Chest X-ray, AP view. Patient: 30 years old, sex F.
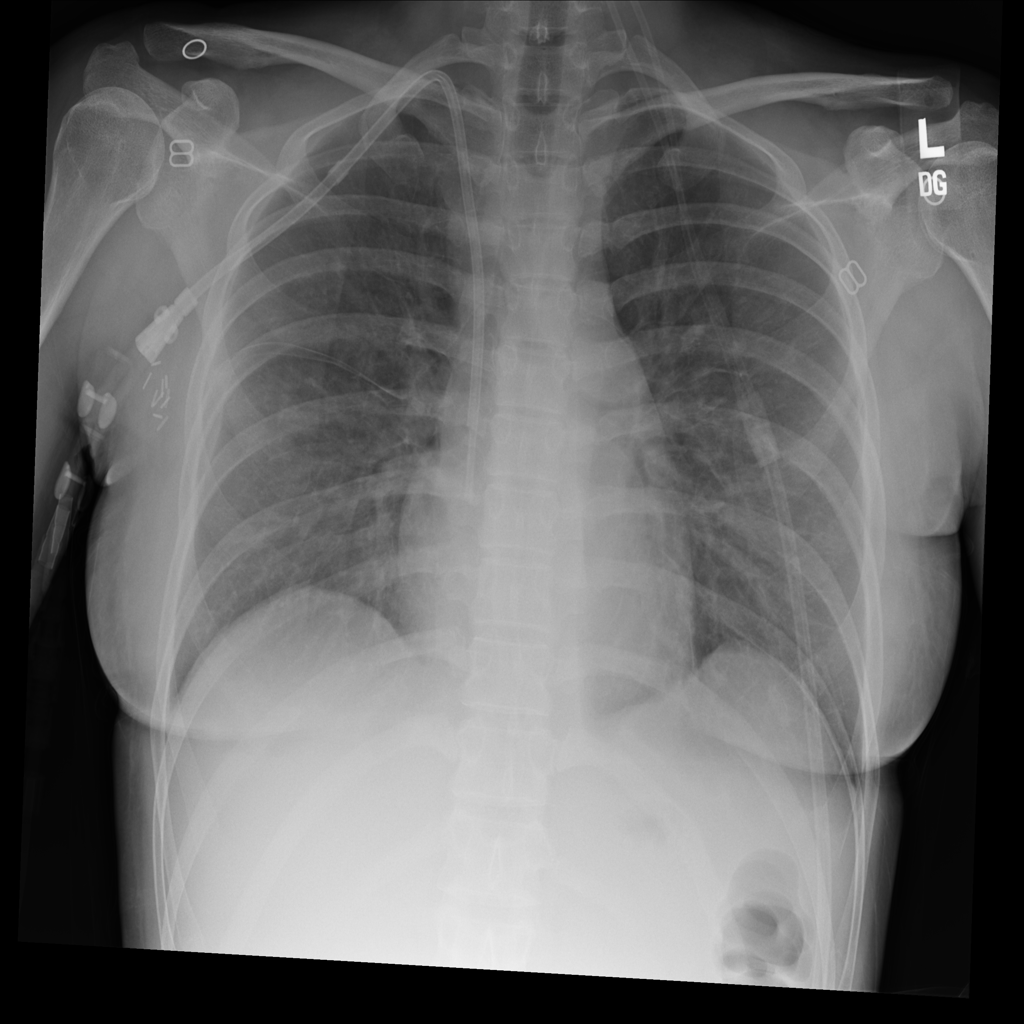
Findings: No Finding